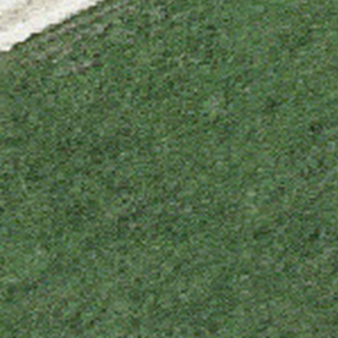
Label: other